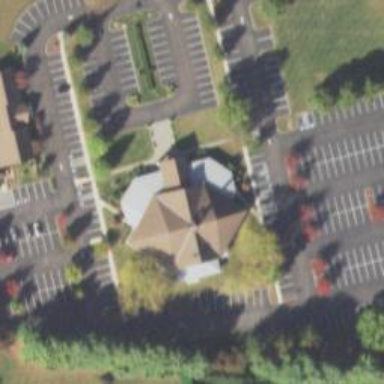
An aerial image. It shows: Building serving as place of worship.